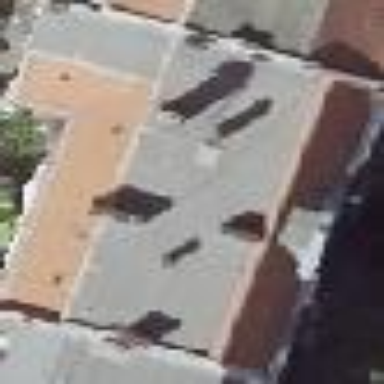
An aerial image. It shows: Apartment building with double saltbox roof shape.